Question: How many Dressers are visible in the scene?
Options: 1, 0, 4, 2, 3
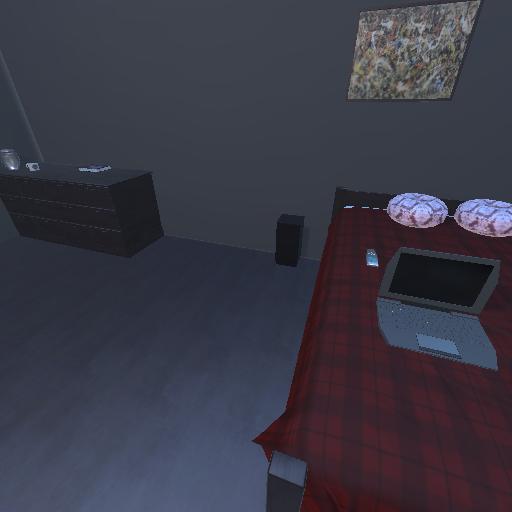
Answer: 1